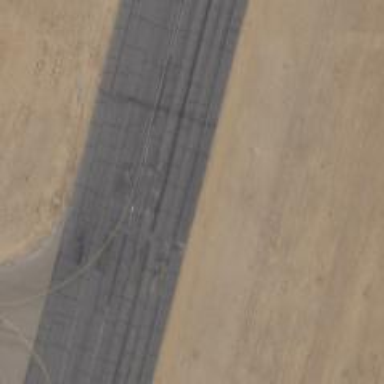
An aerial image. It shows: View of runway in airport.